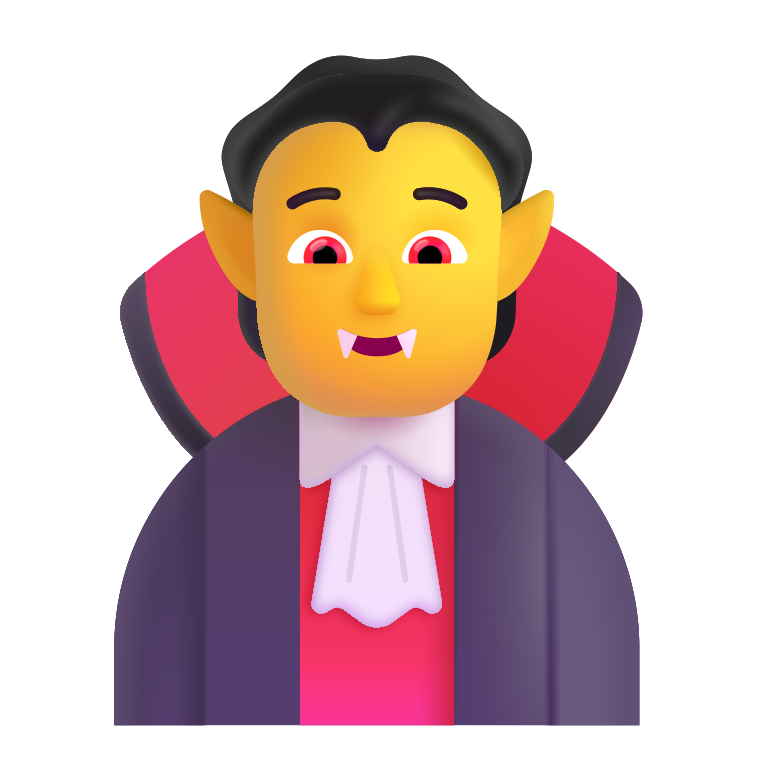
person vampire color default